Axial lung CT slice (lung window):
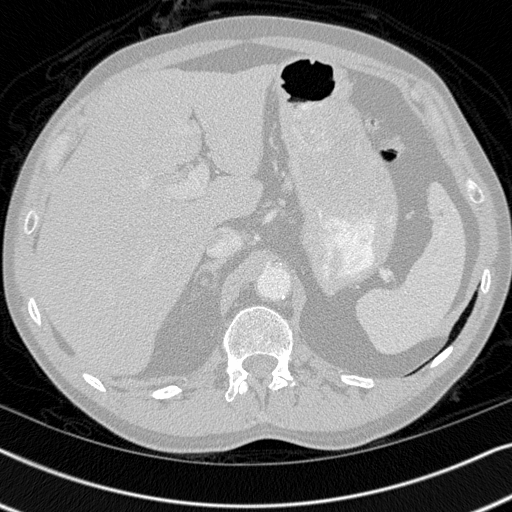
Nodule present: no